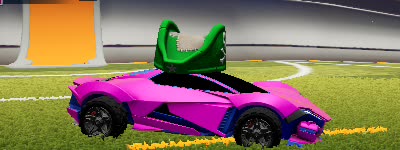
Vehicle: werewolf